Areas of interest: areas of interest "Scenic Spot"
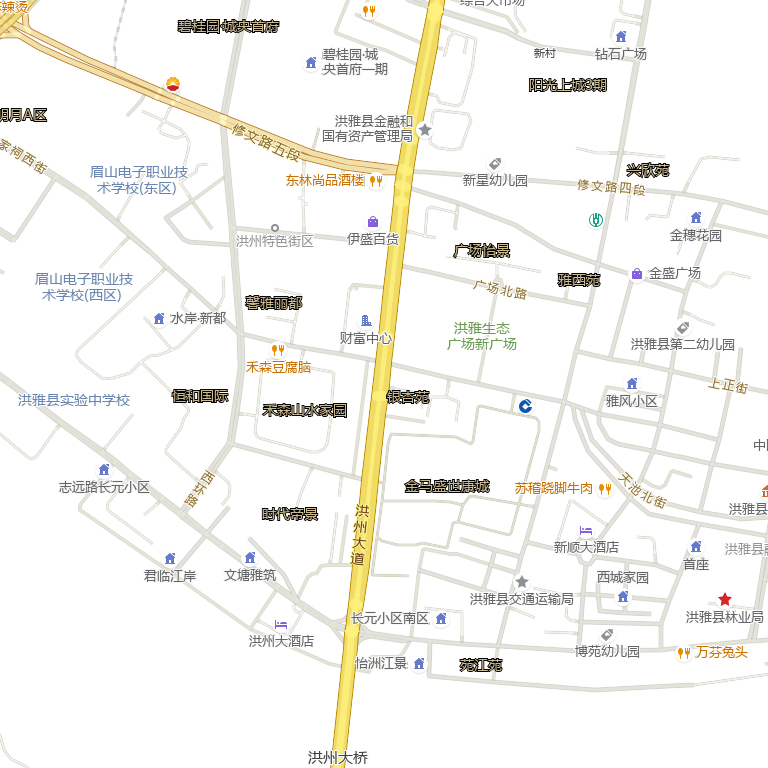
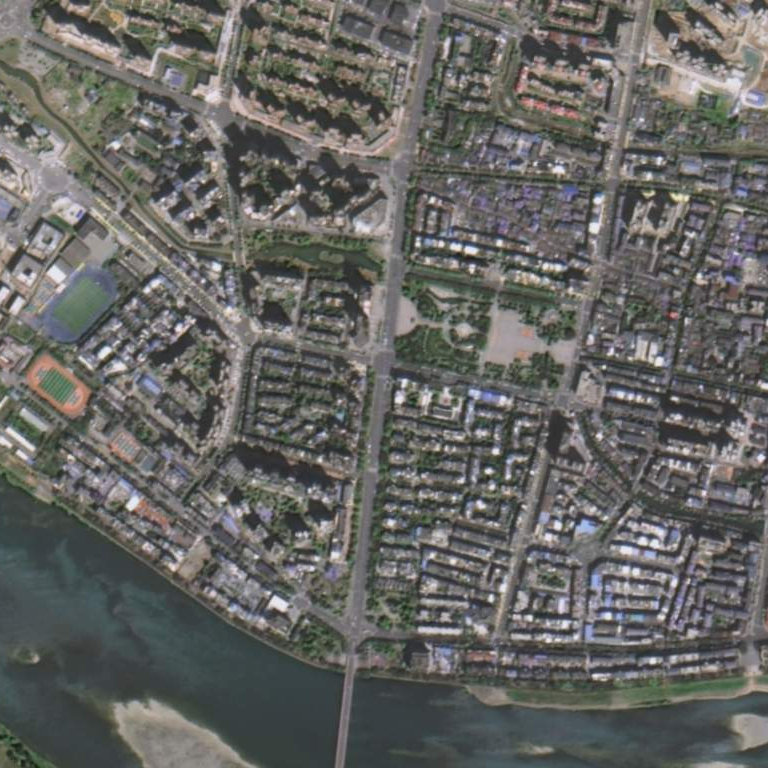